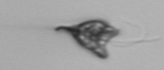
Label: Pyramimonas_longicauda